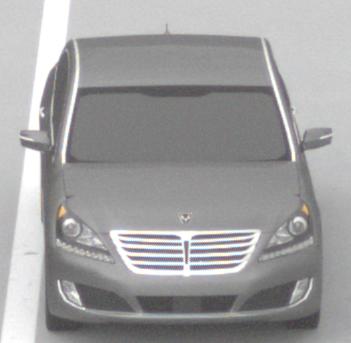
Make: Hyundai
Model: Equus
Detailed model: Gen. 2 VI
Model produced from: 2009
Model produced until: 2016
Doors: 4
Color: gray
Road condition: dry road
Daytime: midday
Contrast: low contrast